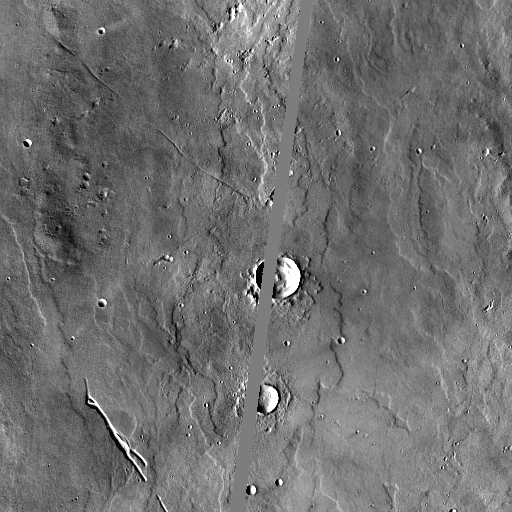
Crater classes present: Background, Other, Secondary